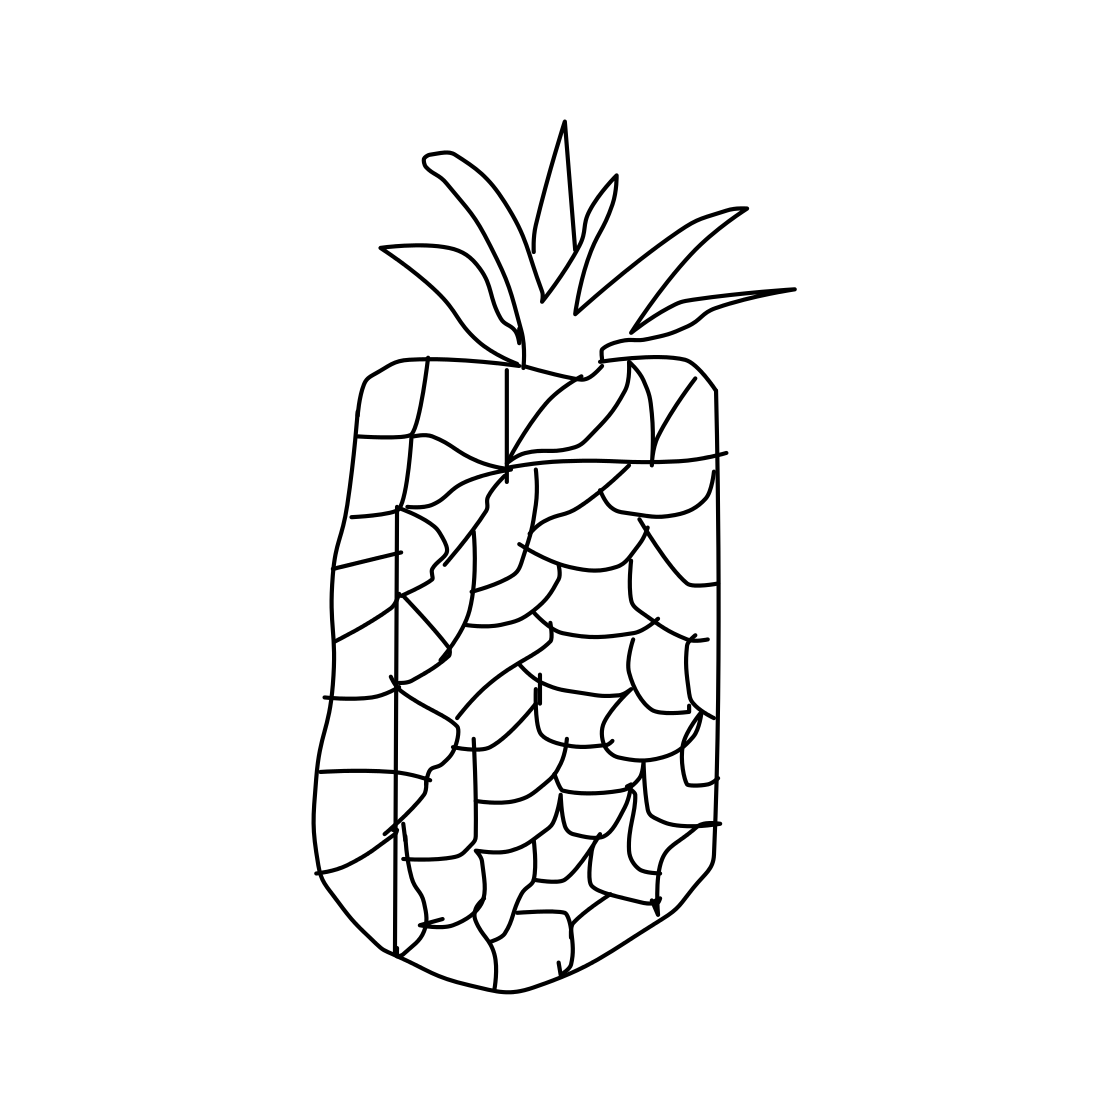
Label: pineapple